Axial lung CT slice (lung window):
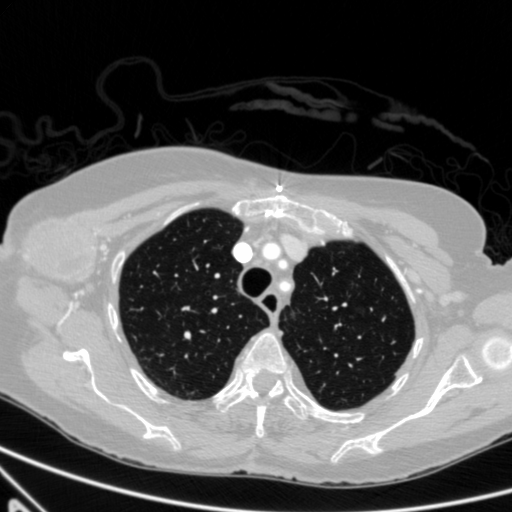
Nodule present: no